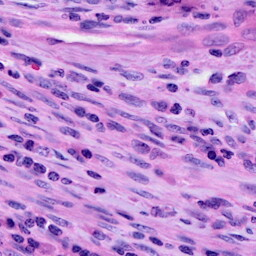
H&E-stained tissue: Cervix